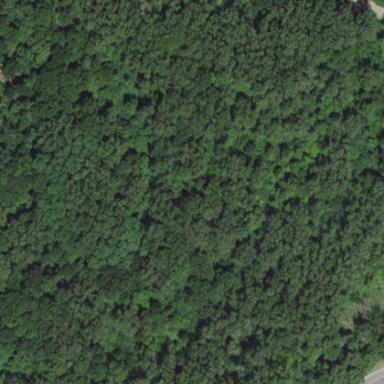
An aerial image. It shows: Nature reserve in woodland area.